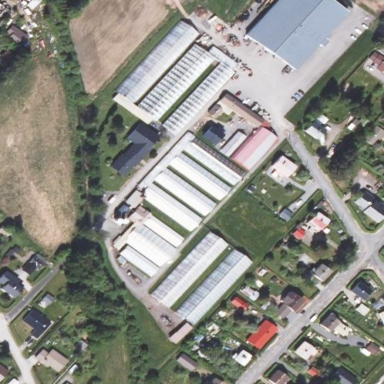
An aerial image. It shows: Greenhouse.